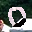
Label: 0